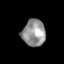
Tissue: prostate
Cell type: T cells
Senescence score: 0.3149
Nuclear area (px): 613
Mean DAPI intensity: 147.716